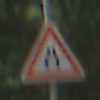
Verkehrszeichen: VerengteFahrbahn
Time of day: Midday
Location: Outdoor (RoadRail)
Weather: Clear
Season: NotSpecified
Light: Natural